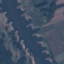
Label: River